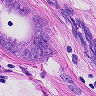
Metastatic tissue present: yes